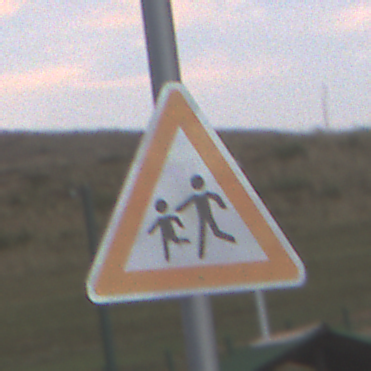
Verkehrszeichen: KinderRechts
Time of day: SunriseSunset
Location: Outdoor (RoadRail)
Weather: PartlyCloudy
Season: NotSpecified
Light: Natural